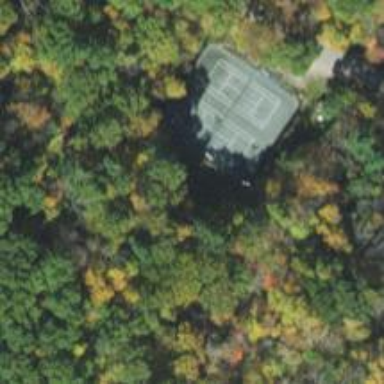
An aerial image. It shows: Tennis court on the leisure land pitch.